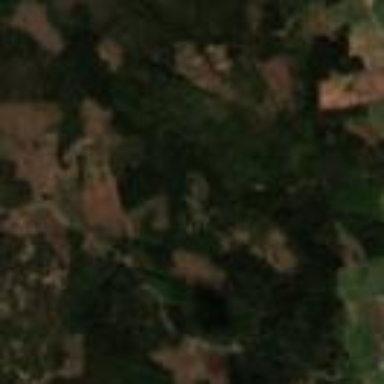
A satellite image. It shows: Woodland consisting mainly of needle-leaved trees.